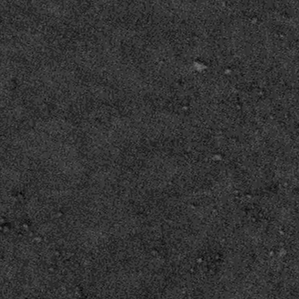
Label: frost